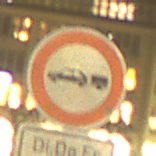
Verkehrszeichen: VerbotPersonenkraftwagenMitAnhaenger
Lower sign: ZeitangabenMitBeschraenkungAufWochentage3
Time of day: Night
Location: Outdoor (Urban)
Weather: Overcast
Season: NotSpecified
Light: Artificial